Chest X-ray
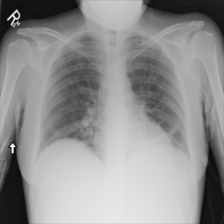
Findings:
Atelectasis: positive
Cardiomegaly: negative
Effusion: negative
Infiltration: negative
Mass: negative
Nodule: negative
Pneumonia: negative
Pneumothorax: negative
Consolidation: negative
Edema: negative
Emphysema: negative
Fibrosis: negative
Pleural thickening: negative
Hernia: negative